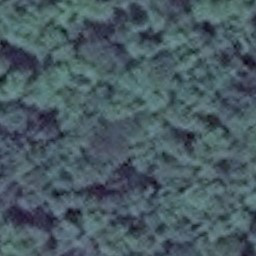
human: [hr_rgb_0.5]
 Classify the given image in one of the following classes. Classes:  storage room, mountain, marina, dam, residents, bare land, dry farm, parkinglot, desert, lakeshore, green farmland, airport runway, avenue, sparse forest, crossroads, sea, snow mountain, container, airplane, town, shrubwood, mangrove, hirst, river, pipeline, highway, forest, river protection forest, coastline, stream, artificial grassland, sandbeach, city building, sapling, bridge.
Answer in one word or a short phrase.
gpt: forest